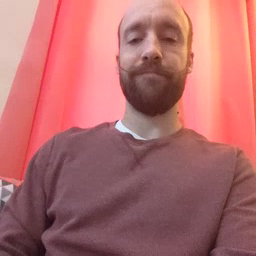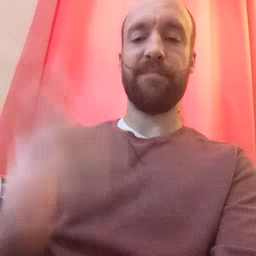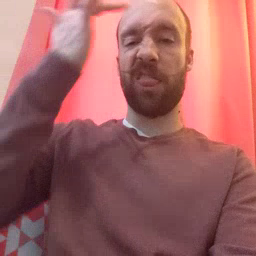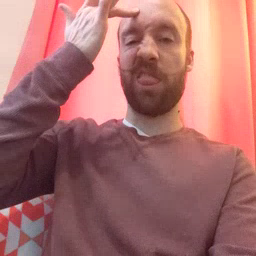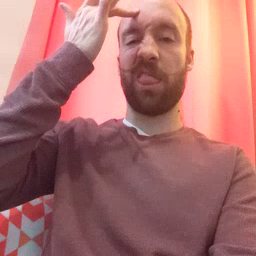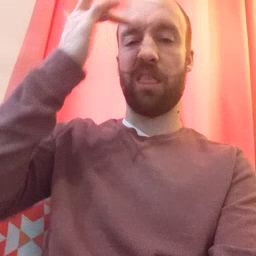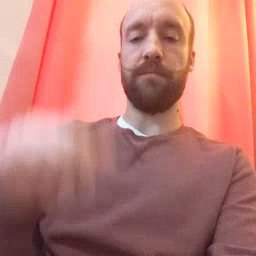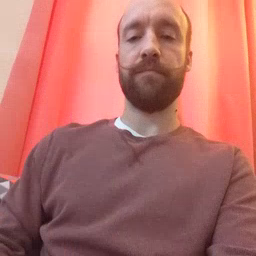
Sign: sick